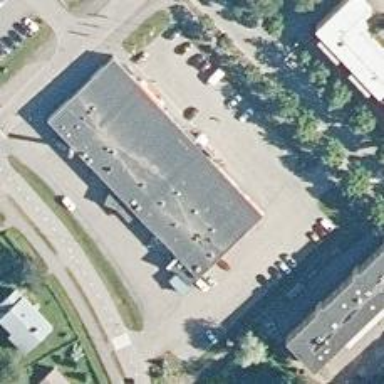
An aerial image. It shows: Pharmacy providing healthcare services.